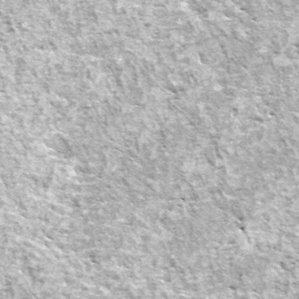
Label: frost